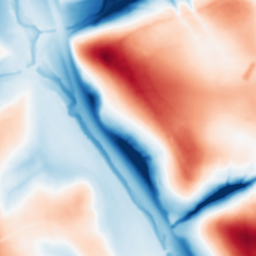
Category: multiscale
Decomposition family: dog_multiscale
Decomposition parameters: sigma_ratio: 2
n_scales: 5
base_sigma: 1
Upsampling method: bspline
Upsampling parameters: scale: 8
Upsampling scale: 8